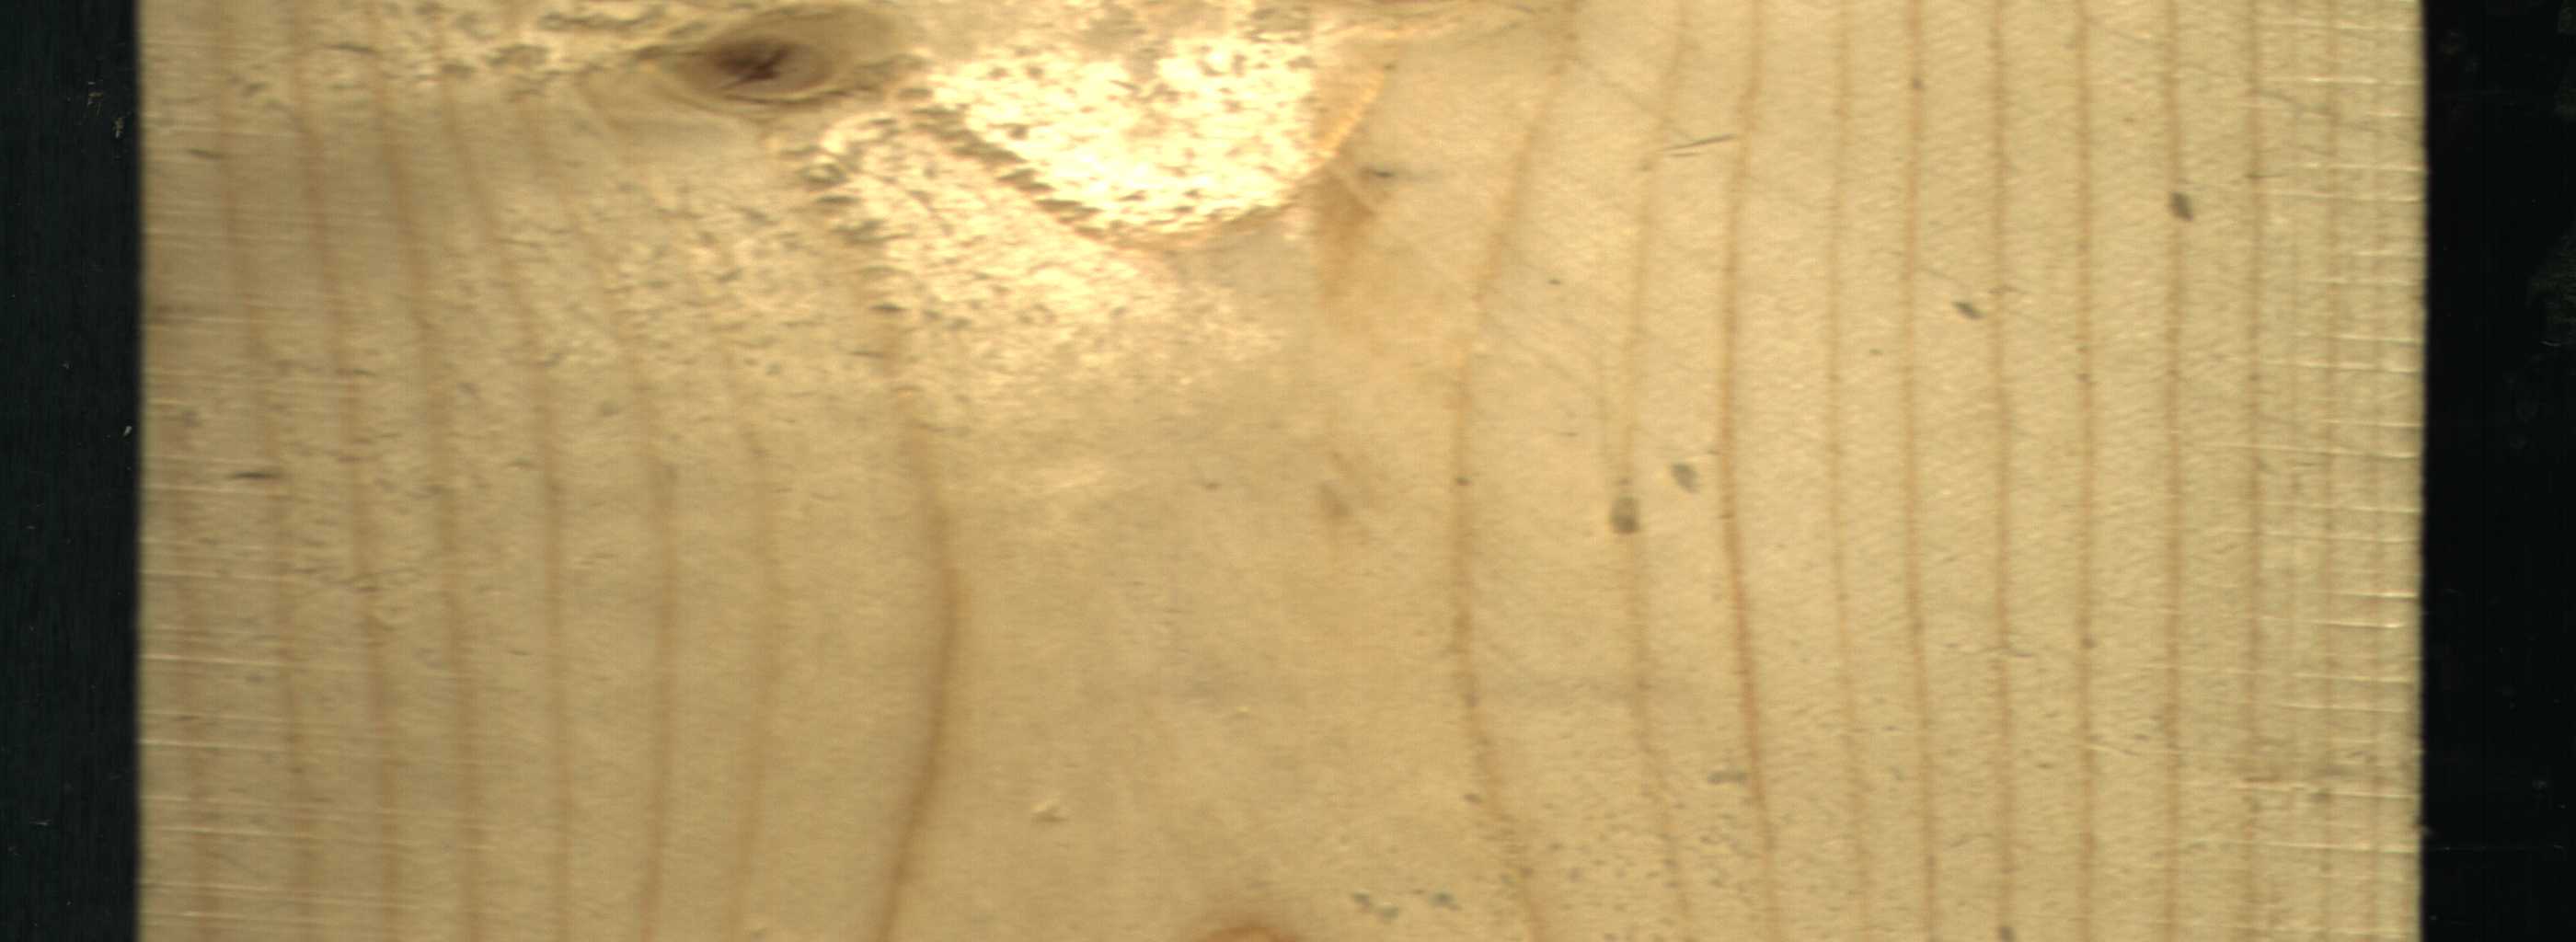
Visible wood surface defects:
Live_Knot